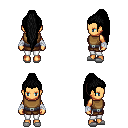
a pixel art fantasy rpg character, female body template, human, tanned skin, leather chest armor, white pants, black extra-long topknot hairstyle, white cloth bandages, white slippers, four views (front, back, left, right), 2x2 character sprite sheet, small pixel art, hard edges, no anti-aliasing